Interaction volume radius: 5 \u00c5
Interaction volume height: 30 \u00c5
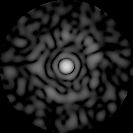
Disorder parameter: 0.8644